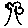
Label: tree